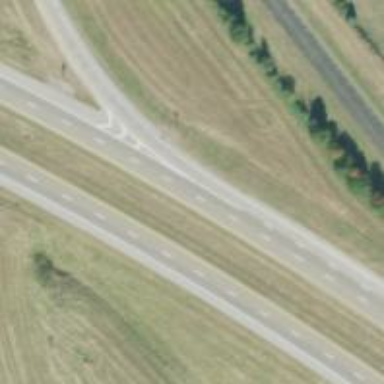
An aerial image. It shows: Trunk expressway with asphalt surface. It is dual carriageway.